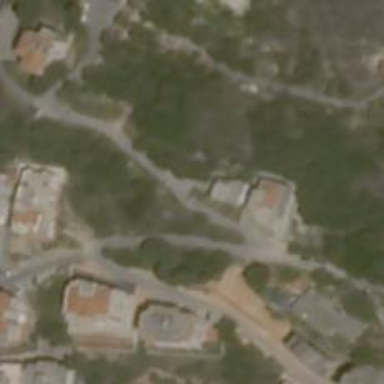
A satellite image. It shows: Residential road.